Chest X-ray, PA view. Patient: 70 years old, sex F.
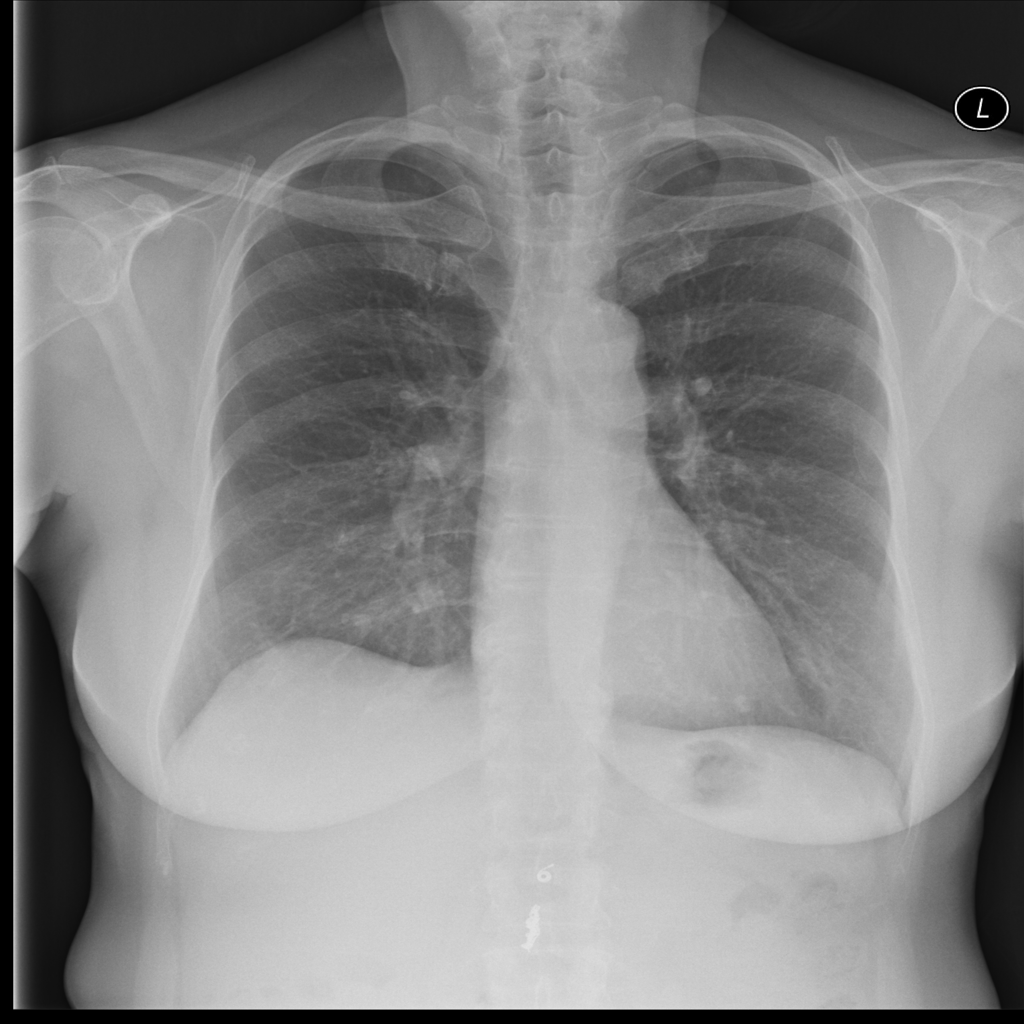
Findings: Nodule